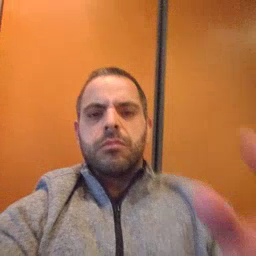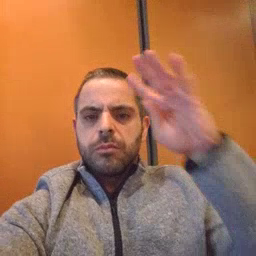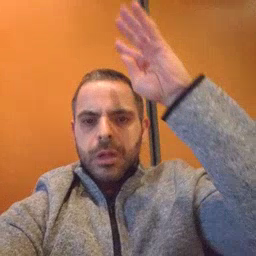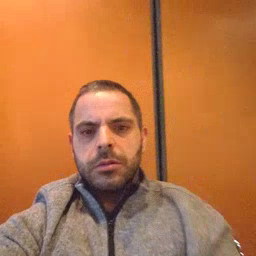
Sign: pretend